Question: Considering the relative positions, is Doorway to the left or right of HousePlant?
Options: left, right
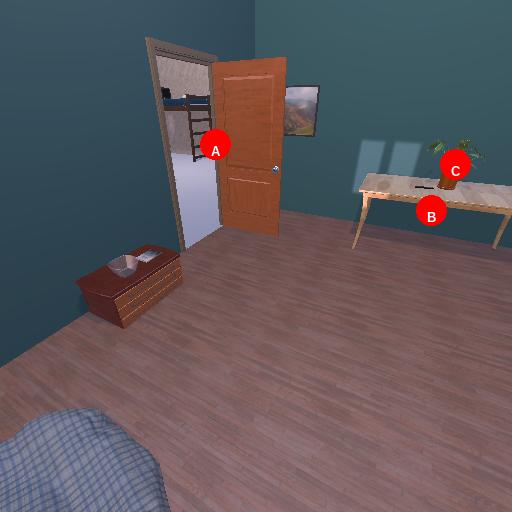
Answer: left